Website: apple
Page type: billing-address
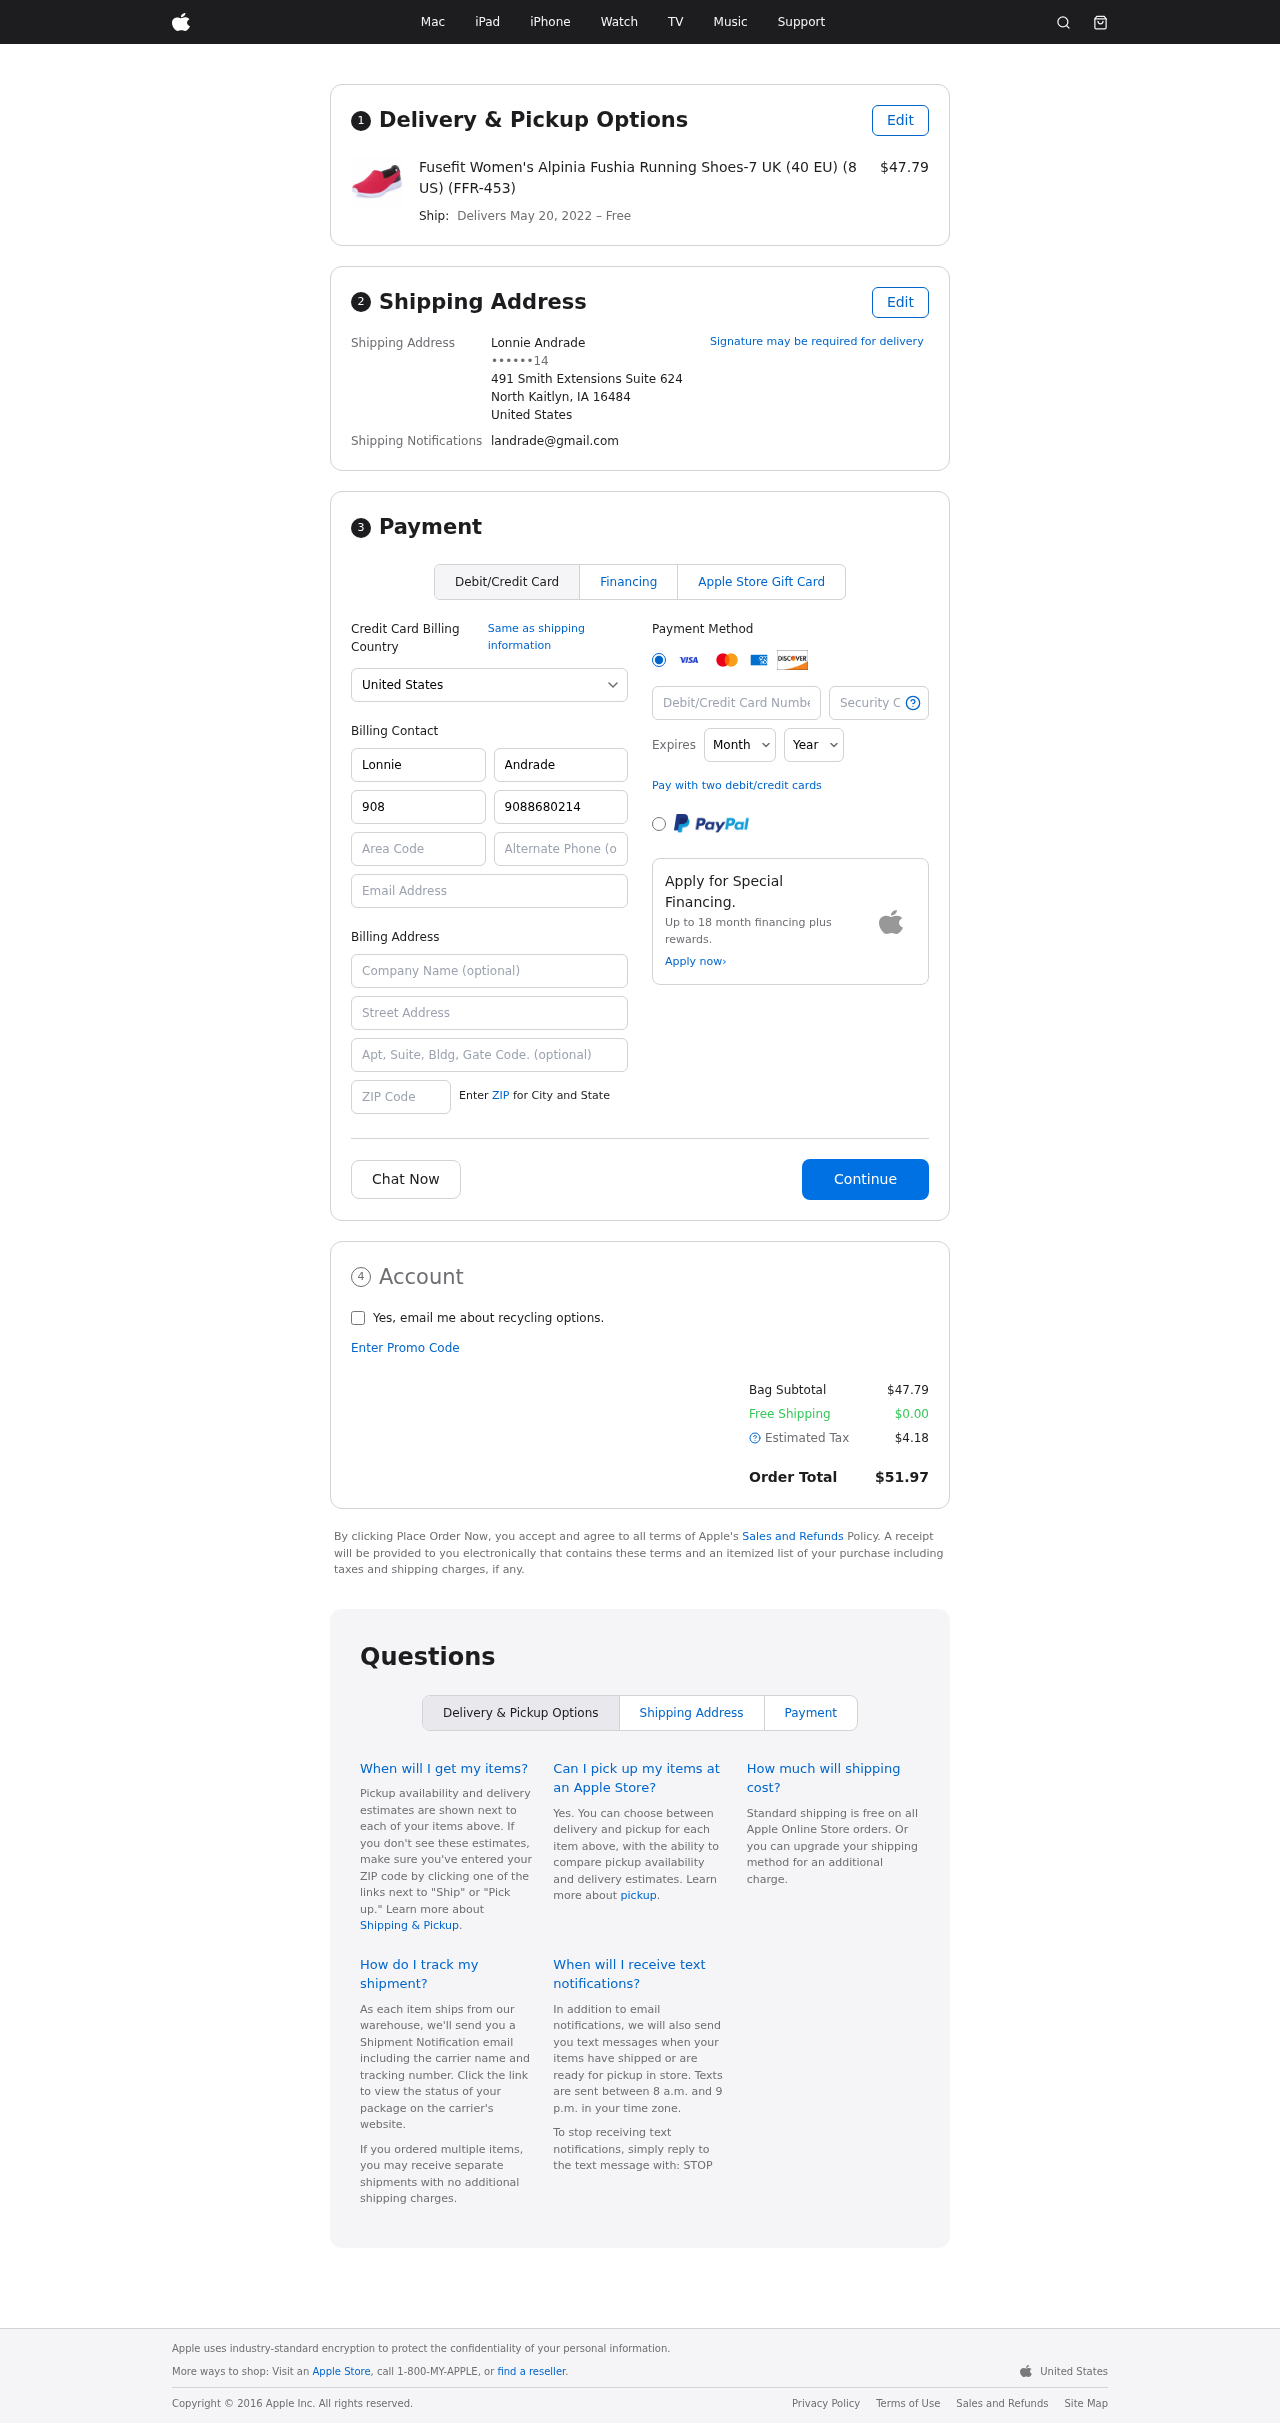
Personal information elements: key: PII_CARD_CVV
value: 885
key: PII_CARD_EXPIRY_MONTH
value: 03
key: PII_CARD_EXPIRY_YEAR
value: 30
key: PII_CARD_NUMBER
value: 2229 6781 1619 1739
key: PII_CITY_STATE_ZIP
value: North Kaitlyn, IA 16484
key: PII_COUNTRY
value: United States
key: PII_EMAIL
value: landrade@gmail.com
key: PII_FULLNAME
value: Lonnie Andrade
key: PII_STREET
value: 491 Smith Extensions Suite 624
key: PII_PHONE_MASKED
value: ••••••14
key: PII_BILLING_FIRSTNAME
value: Lonnie
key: PII_BILLING_LASTNAME
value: Andrade
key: PII_BILLING_PHONE_AREA
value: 908
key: PII_BILLING_PHONE
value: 9088680214
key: PII_BILLING_EMAIL
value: landrade@gmail.com
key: PII_BILLING_STREET
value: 491 Smith Extensions Suite 624
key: PII_BILLING_STREET2
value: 412 Mercedes Brook
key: PII_BILLING_POSTCODE
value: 16484
Product elements: key: PRODUCT1_NAME
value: Fusefit Women's Alpinia Fushia Running Shoes-7 UK (40 EU) (8 US) (FFR-453)
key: PRODUCT1_PRICE
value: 47.79
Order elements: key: ORDER_DELIVERY_DATE
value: May 20, 2022
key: ORDER_SUBTOTAL
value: $47.79
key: ORDER_SHIPPING_COST
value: $0.00
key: ORDER_TAX
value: $4.18
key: ORDER_TOTAL
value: $51.97